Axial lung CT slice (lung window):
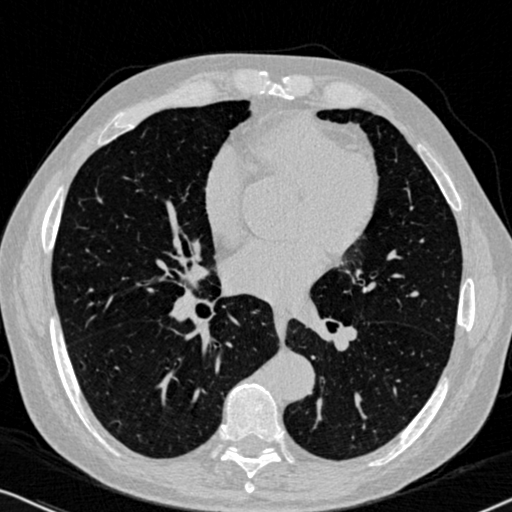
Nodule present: no